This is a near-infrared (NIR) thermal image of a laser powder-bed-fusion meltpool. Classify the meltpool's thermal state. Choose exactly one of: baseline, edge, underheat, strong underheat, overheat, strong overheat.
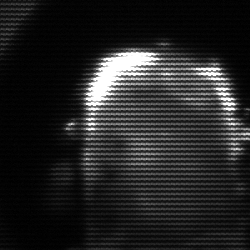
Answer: baseline